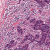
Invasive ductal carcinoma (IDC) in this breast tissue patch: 0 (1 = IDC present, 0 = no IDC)